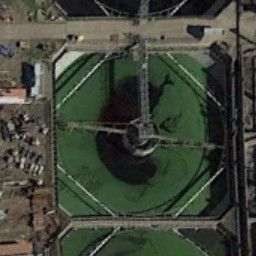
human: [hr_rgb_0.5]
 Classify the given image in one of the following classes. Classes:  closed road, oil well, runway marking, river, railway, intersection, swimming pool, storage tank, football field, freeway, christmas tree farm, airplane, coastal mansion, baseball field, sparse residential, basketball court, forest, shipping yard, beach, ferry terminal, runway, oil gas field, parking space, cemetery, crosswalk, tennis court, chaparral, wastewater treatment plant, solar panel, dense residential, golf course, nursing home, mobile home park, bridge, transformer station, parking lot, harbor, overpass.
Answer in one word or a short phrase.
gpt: wastewater treatment plant